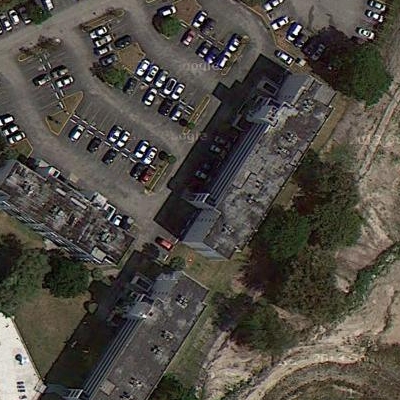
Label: Industry